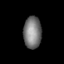
Tissue: skin
Cell type: Epithelial cells
Senescence score: 0.9391
Nuclear area (px): 561
Mean DAPI intensity: 120.897